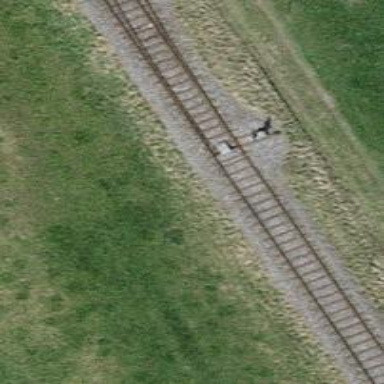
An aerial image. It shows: Railway switch.